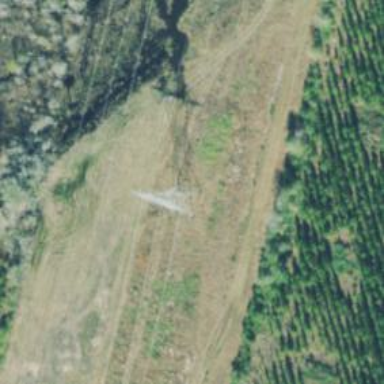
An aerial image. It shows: Lattice structure tower used for power distribution.